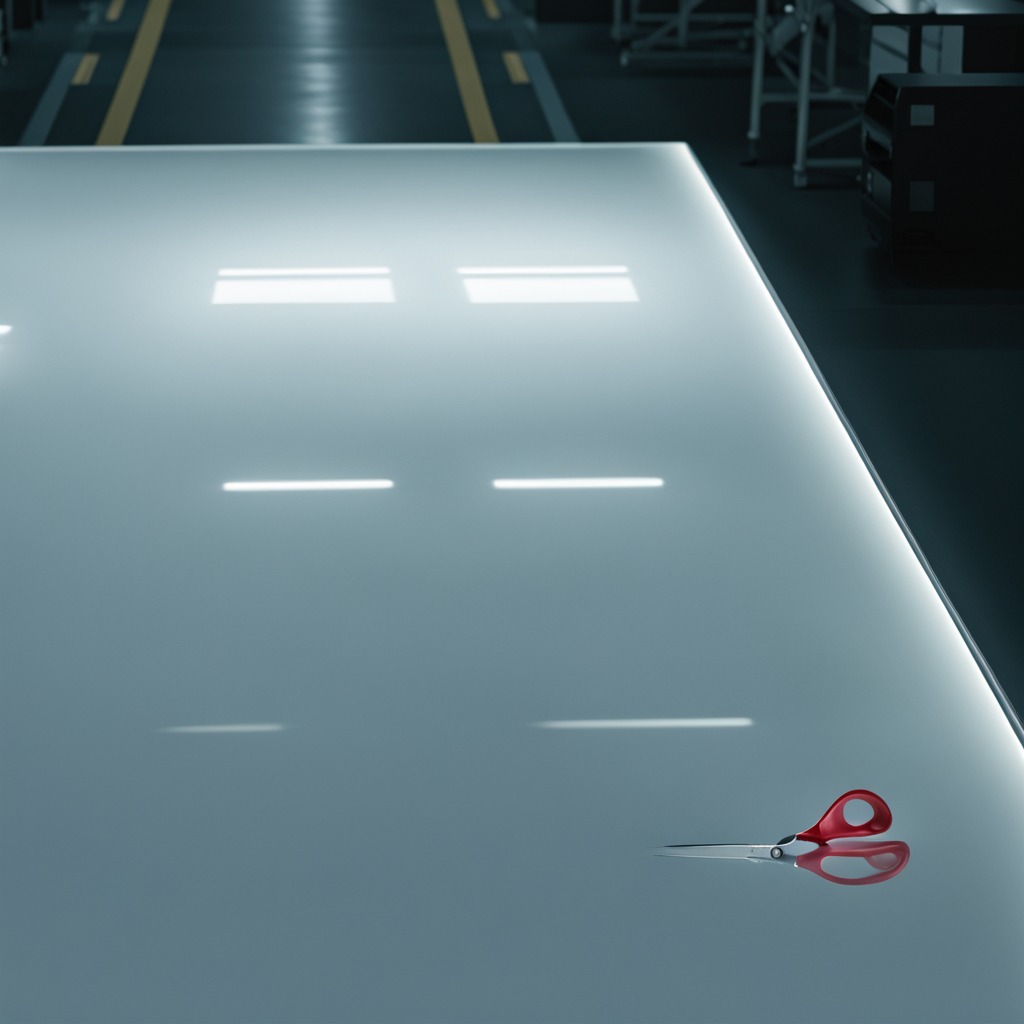
A scissor is lying on the table.